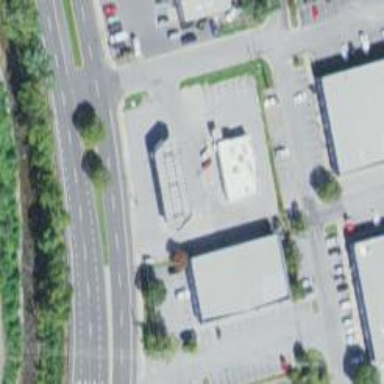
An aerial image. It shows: Convenience shop.